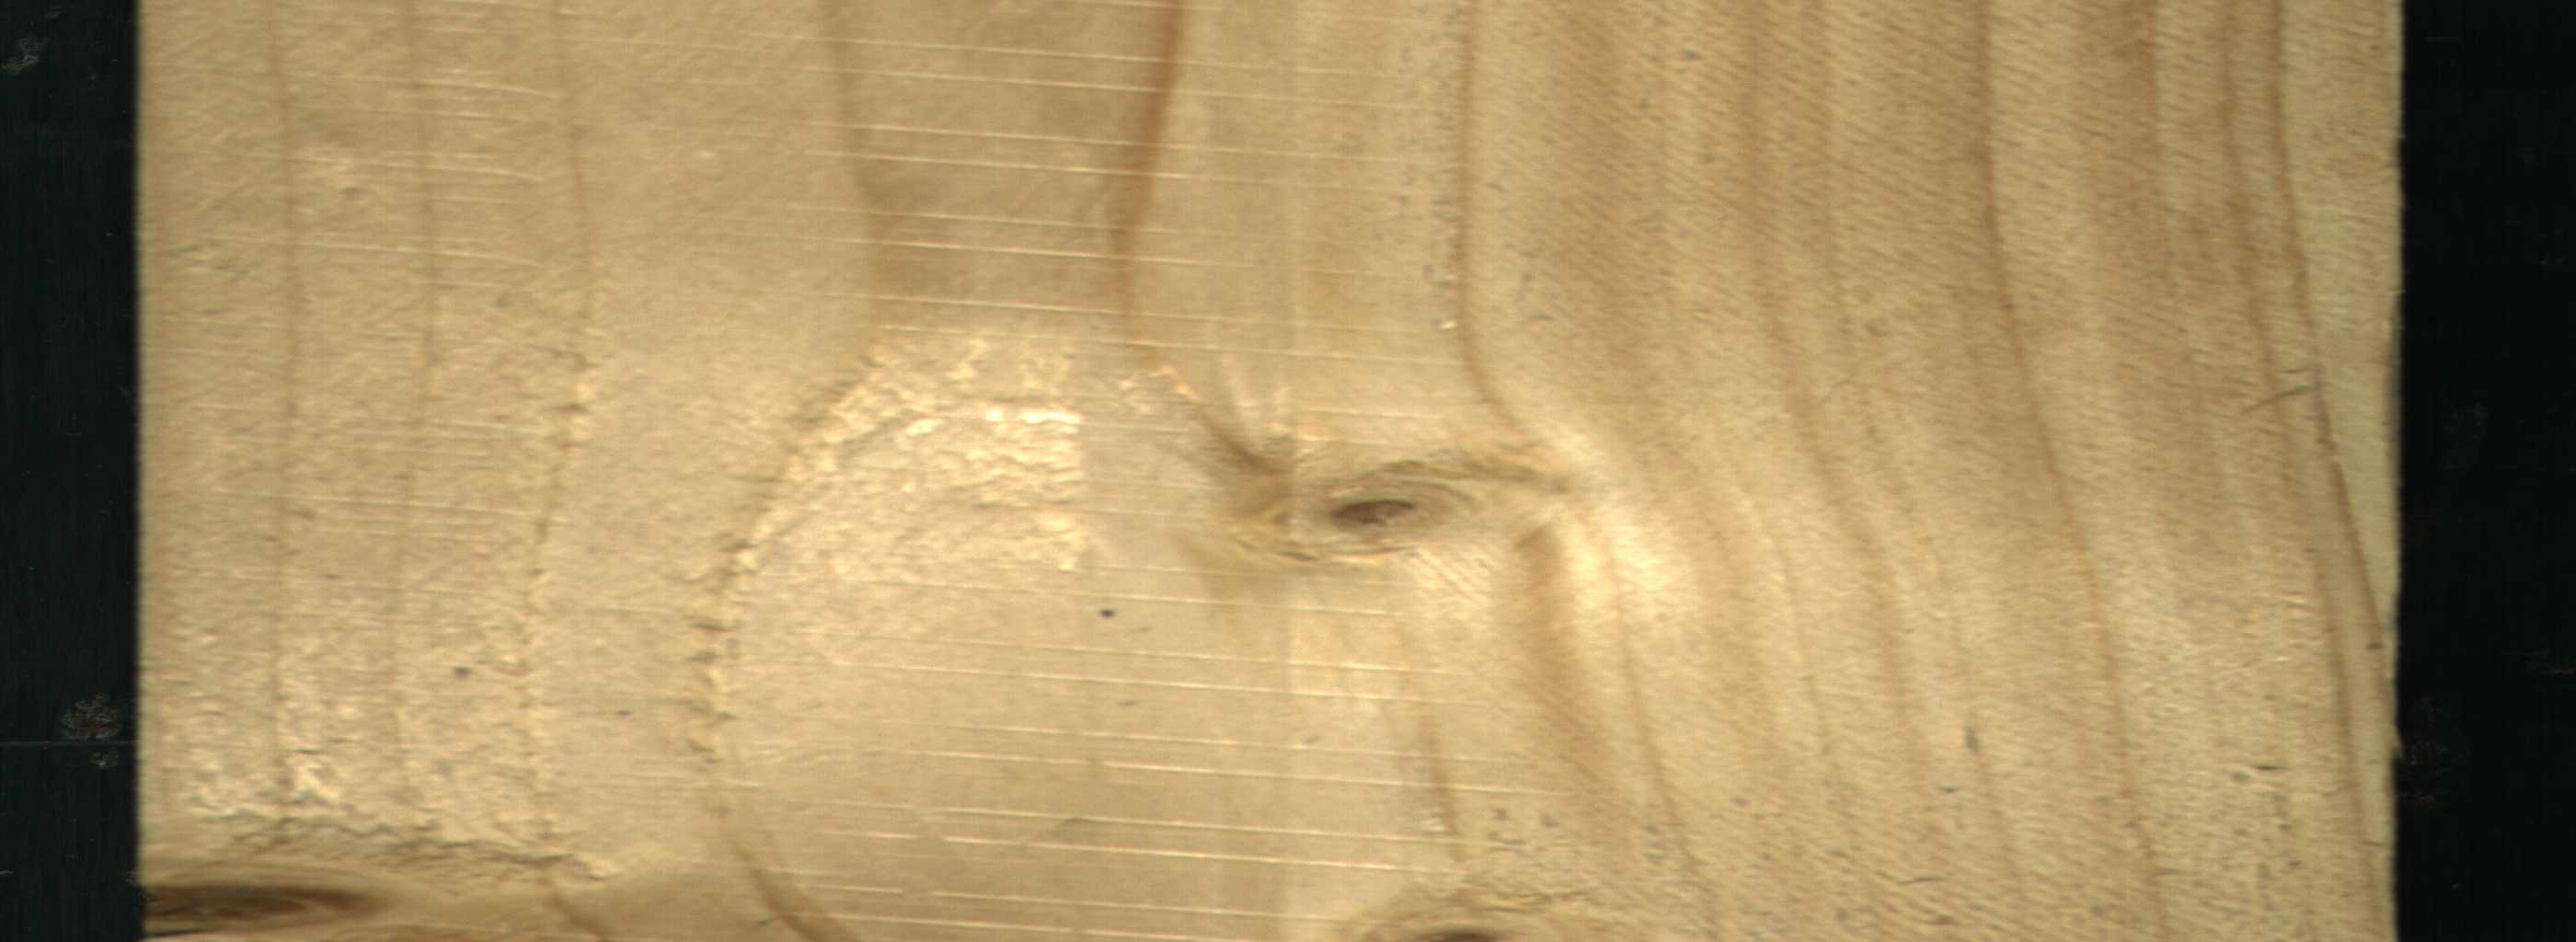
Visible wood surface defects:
Live_Knot
Live_Knot
Live_Knot